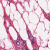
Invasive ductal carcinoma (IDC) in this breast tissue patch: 0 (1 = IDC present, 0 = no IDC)